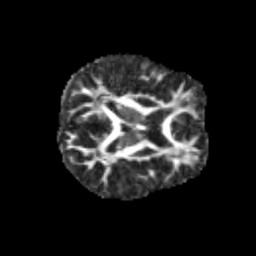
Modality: FA
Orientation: axial
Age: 13
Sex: female
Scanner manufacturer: siemens
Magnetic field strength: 3 T
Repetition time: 3.8 s
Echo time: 0.07 s